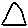
Label: triangle